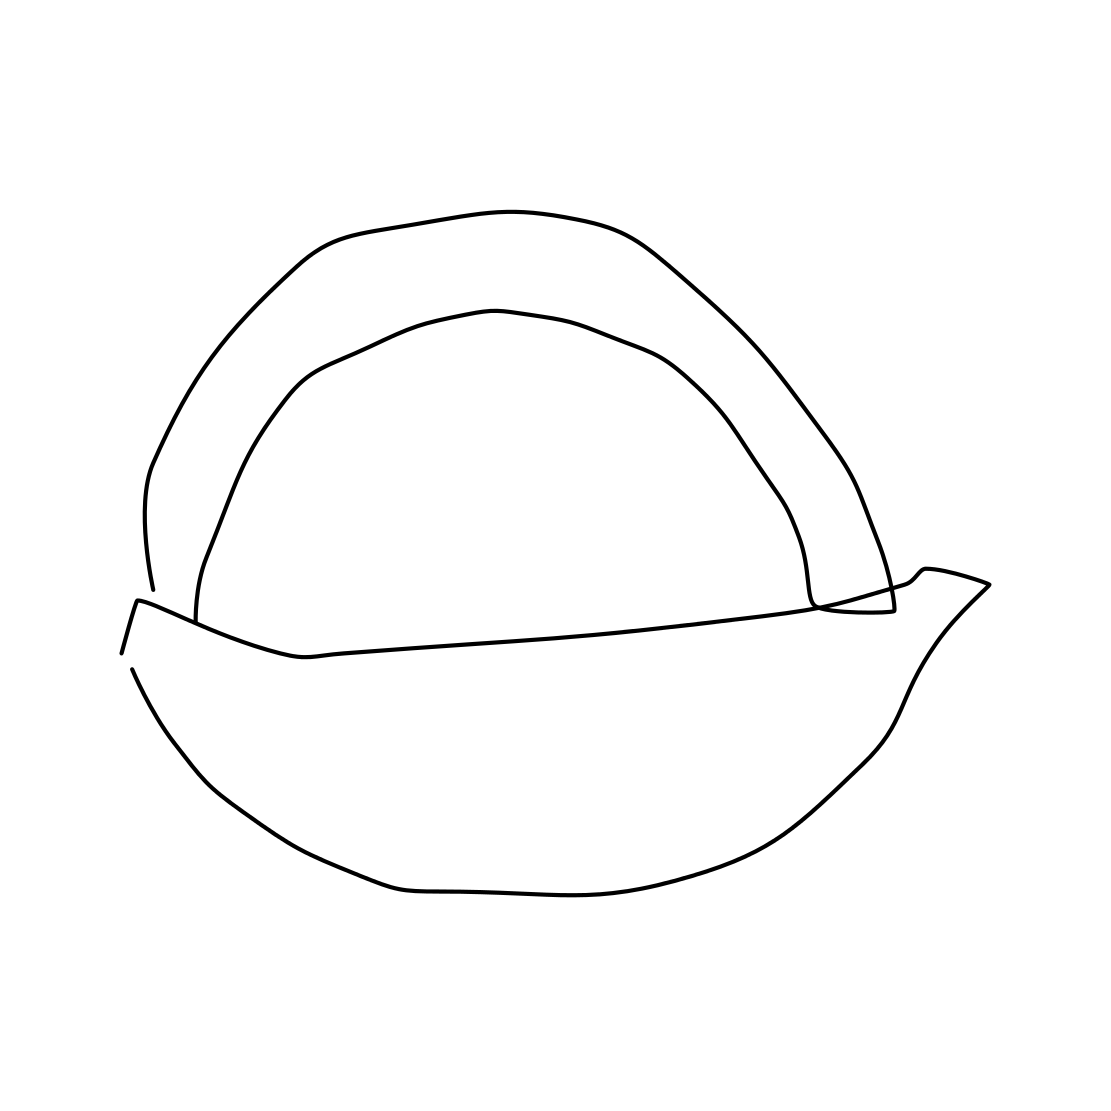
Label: basket